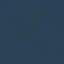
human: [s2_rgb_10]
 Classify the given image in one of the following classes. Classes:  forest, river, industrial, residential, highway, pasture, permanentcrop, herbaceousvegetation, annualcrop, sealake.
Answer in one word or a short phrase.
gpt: SeaLake